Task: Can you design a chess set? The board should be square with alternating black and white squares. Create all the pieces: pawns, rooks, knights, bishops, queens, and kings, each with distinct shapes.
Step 4348:
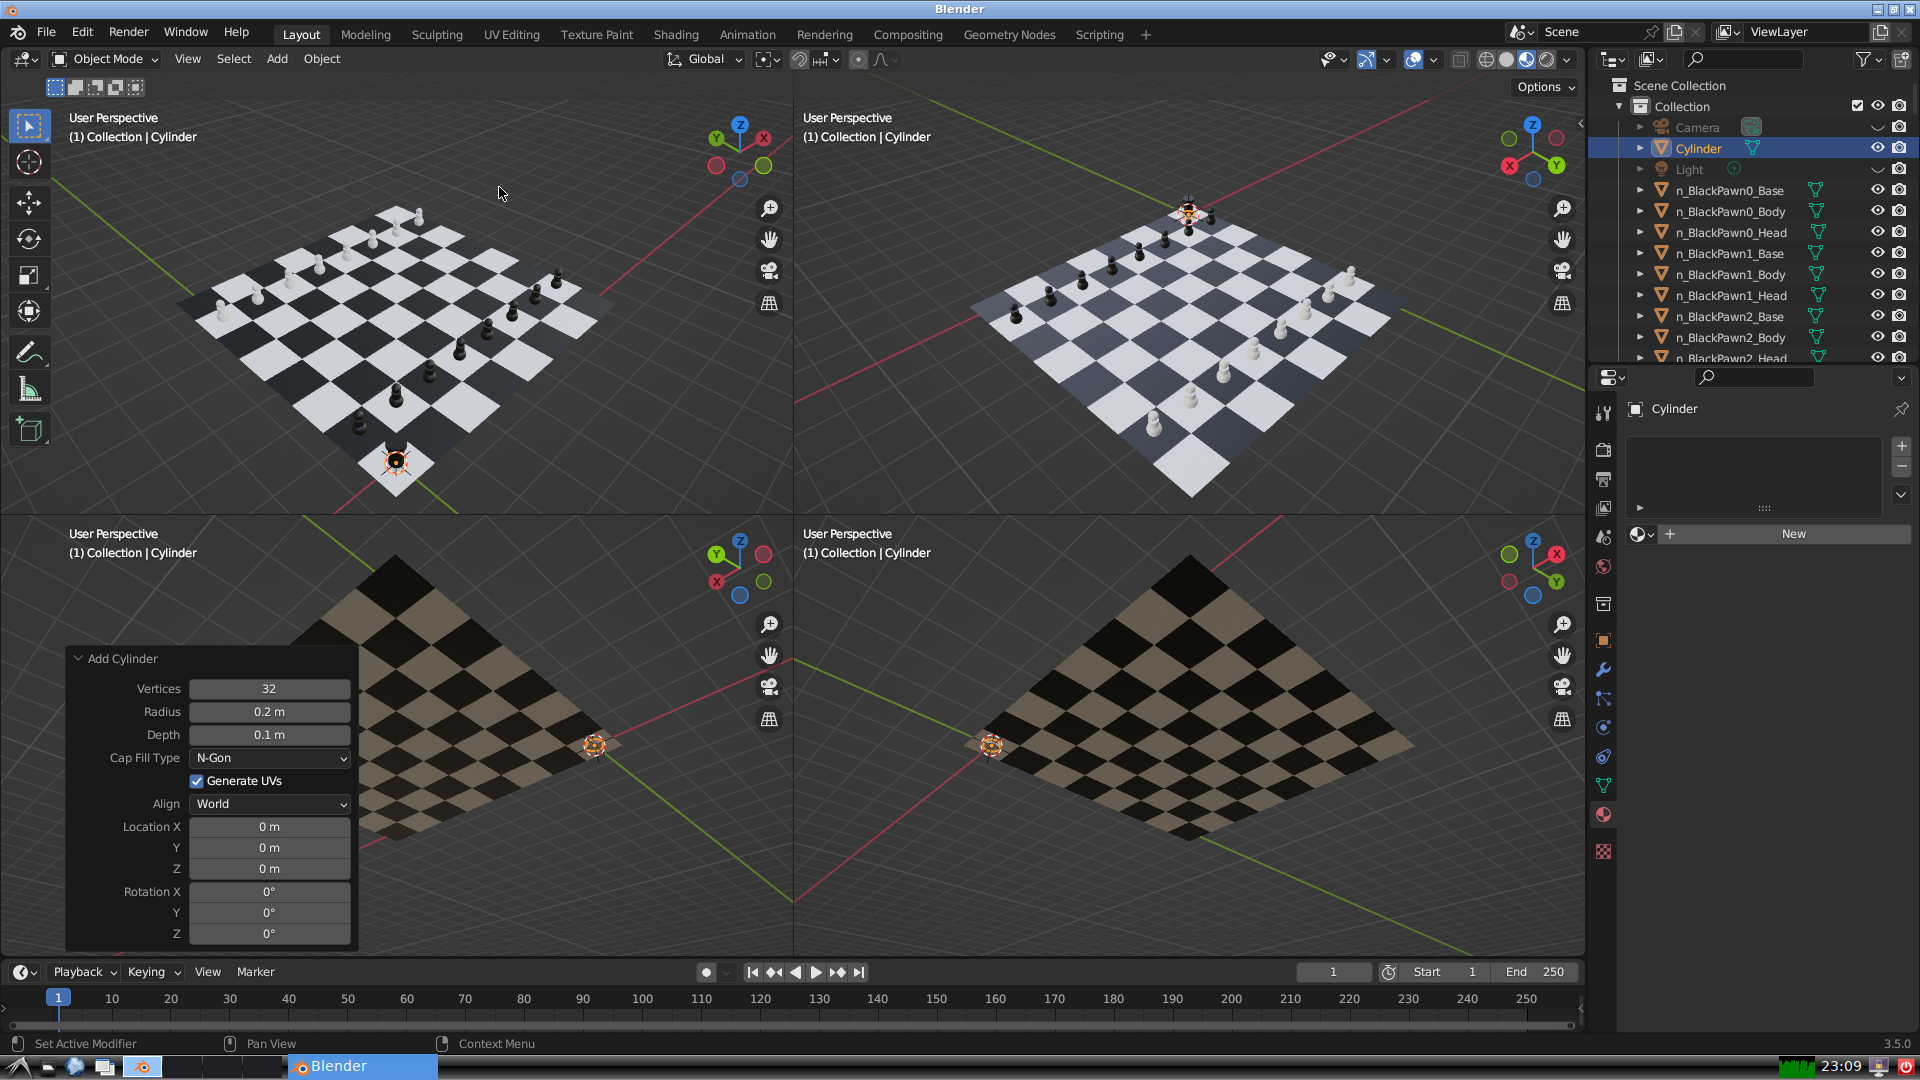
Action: {"mouse_move": [270, 708]}